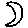
Label: moon